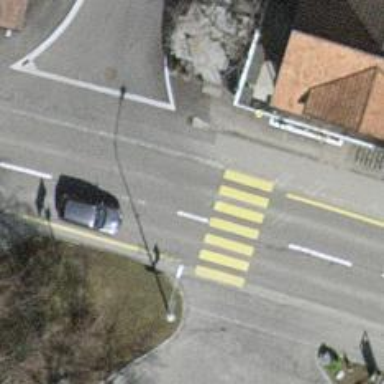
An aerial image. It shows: Uncontrolled crossing on the road.